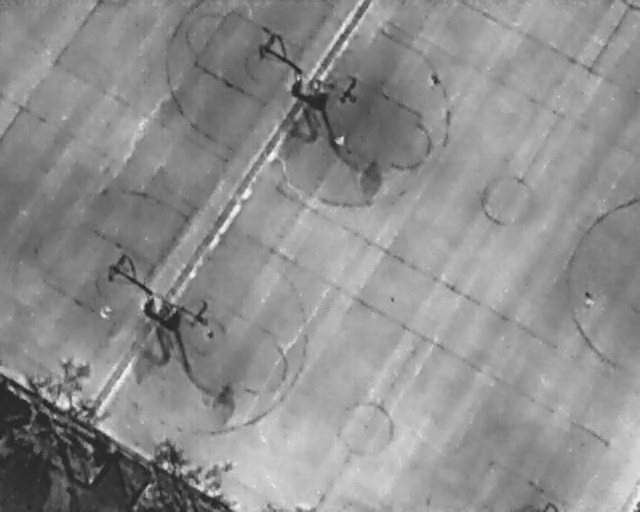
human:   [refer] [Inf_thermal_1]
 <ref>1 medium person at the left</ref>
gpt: <box>[[15, 59, 17, 62, 2]]</box>